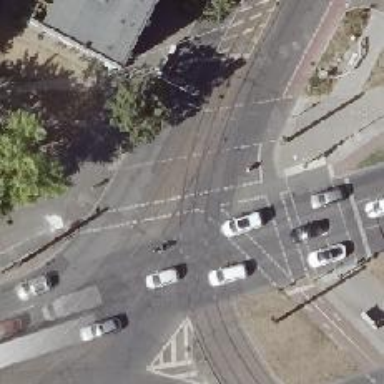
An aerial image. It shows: Railway crossing.